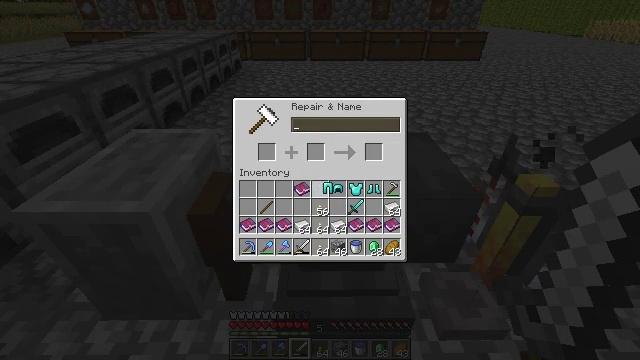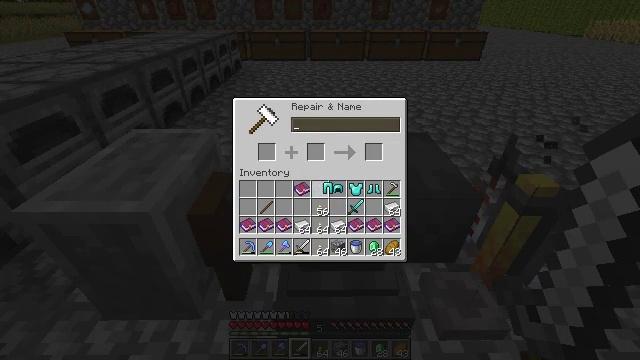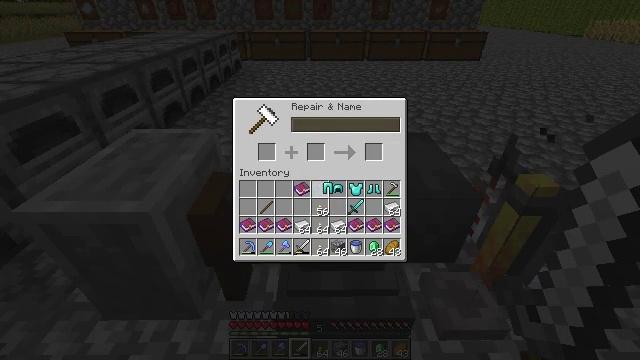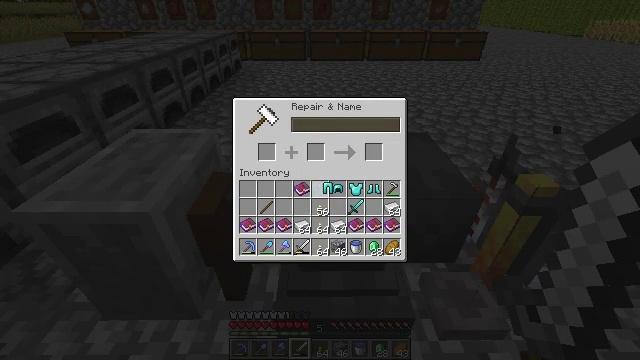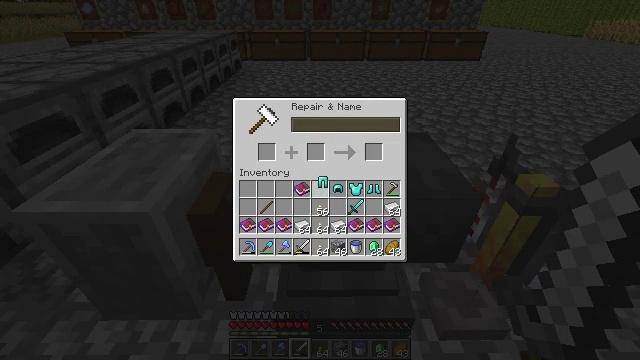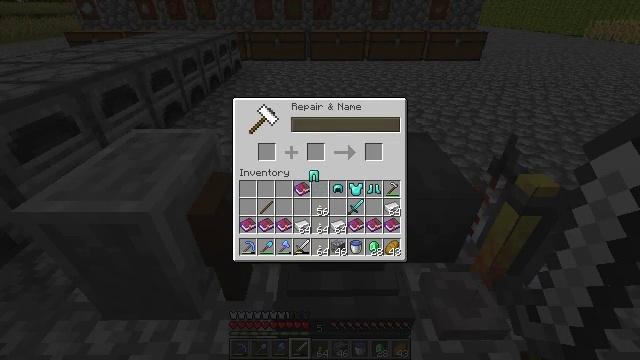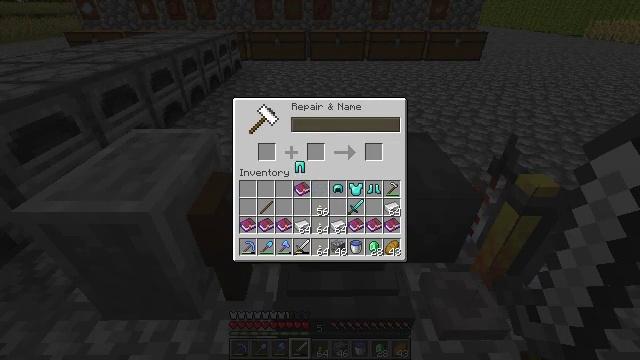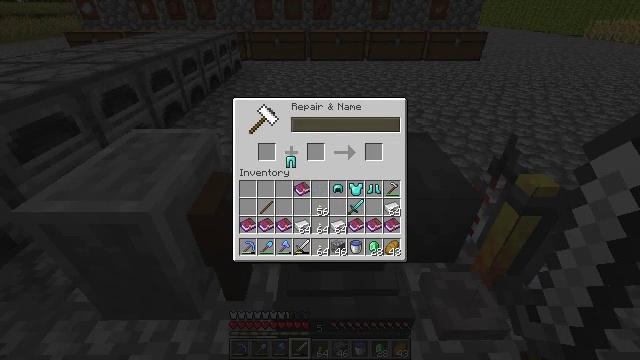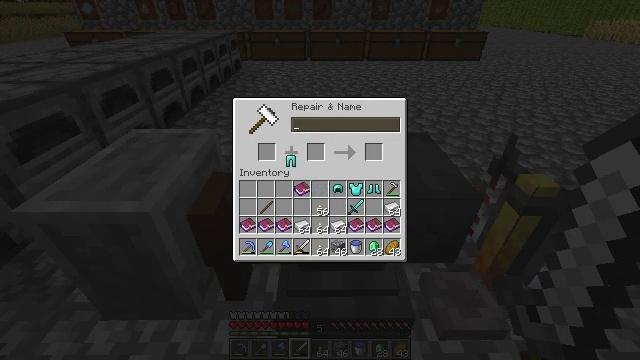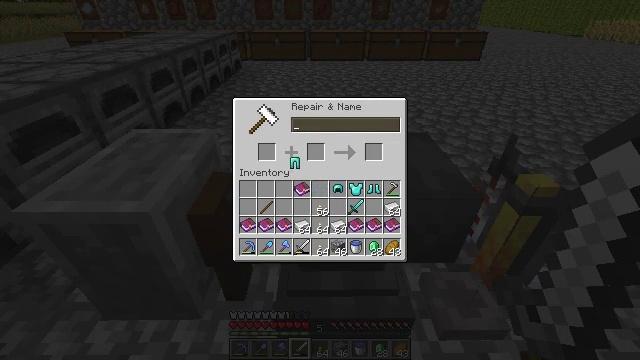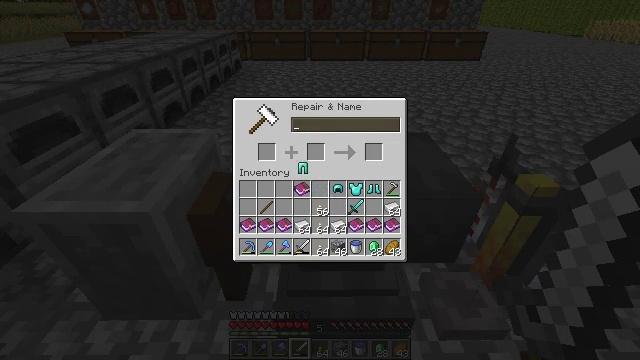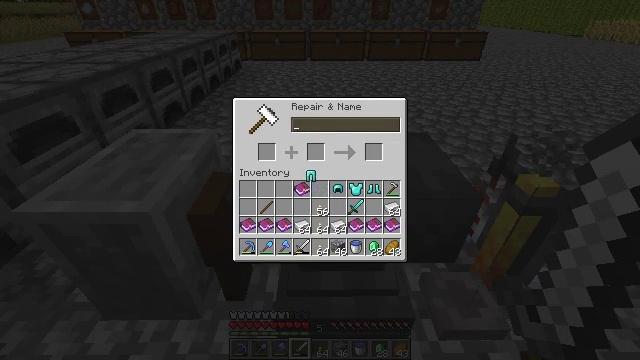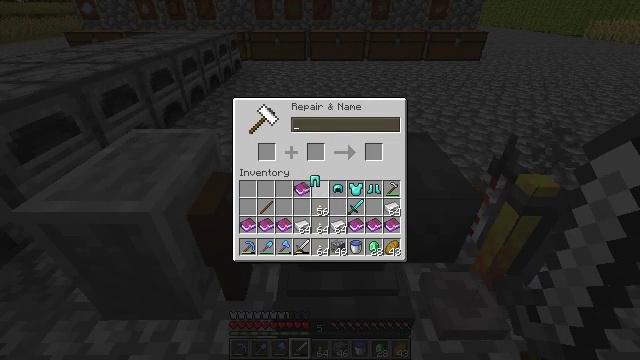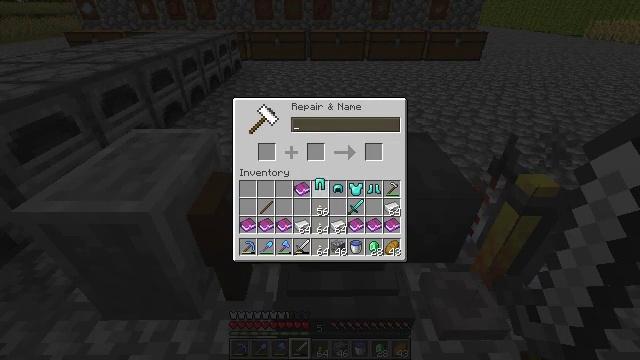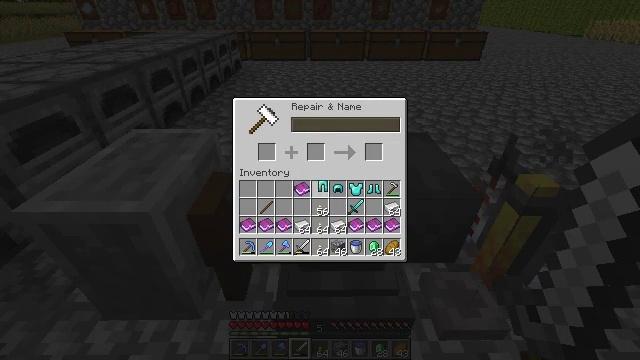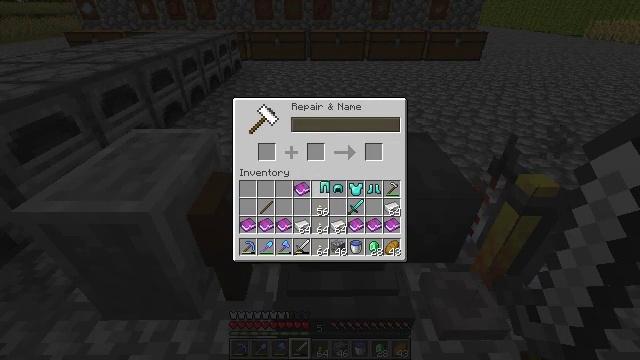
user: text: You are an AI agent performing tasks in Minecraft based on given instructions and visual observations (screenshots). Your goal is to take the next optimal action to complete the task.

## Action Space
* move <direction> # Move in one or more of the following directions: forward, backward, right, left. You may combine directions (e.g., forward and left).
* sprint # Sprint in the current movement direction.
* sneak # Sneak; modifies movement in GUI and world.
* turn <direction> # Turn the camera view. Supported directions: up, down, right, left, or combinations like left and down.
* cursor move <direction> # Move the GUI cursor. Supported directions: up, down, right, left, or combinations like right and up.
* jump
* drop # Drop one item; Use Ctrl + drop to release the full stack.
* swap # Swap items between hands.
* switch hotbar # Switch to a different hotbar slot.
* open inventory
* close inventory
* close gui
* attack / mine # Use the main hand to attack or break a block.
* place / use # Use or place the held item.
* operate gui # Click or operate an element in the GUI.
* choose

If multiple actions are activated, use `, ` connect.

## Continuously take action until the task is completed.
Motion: motion action
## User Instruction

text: Use resources to create coal.
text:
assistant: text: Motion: operate gui
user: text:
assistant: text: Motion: operate gui
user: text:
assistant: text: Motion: no_op
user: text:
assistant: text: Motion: no_op
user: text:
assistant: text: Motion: cursor move left
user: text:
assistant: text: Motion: cursor move left and up
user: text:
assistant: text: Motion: cursor move left
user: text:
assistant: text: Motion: no_op
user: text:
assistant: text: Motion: no_op
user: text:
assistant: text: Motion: cursor move right
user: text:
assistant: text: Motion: cursor move right and down
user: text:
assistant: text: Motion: no_op
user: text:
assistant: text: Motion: no_op
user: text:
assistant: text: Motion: no_op
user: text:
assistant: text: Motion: no_op
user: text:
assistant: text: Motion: no_op
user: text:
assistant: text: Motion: no_op
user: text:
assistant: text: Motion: no_op
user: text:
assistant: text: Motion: no_op
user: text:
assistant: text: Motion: operate gui
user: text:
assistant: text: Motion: operate gui
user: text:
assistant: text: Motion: operate gui
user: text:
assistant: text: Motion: no_op
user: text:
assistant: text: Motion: no_op
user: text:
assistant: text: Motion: no_op
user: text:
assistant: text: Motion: no_op
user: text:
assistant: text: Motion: no_op
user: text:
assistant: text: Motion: no_op
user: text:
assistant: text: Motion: no_op
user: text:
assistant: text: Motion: no_op